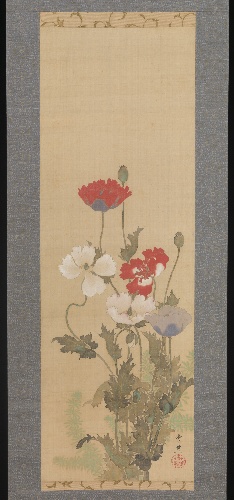
Title: 鈴木其一筆　芥子図|Poppies
Artist: Suzuki Kiitsu
Artist bio: Japanese, 1796–1858
Date: mid-19th century
Object type: Hanging scroll
Classification: Paintings
Medium: Hanging scroll; ink and color on silk
Culture: Japan
Period: Edo period (1615–1868)
Dimensions: Image: 38 9/16 x 13 1/8 in. (98 x 33.3 cm)
Overall with knobs: 40 13/16 x 21 in. (103.7 x 53.3 cm)
Overall with mounting: 40 13/16 x 18 11/16 in. (103.7 x 47.5 cm)
Department: Asian Art
Credit line: Fishbein-Bender Collection, Gift of T. Richard Fishbein and Estelle P. Bender, 2012
Accession year: 2012
Repository: Metropolitan Museum of Art, New York, NY
Tags: Poppies